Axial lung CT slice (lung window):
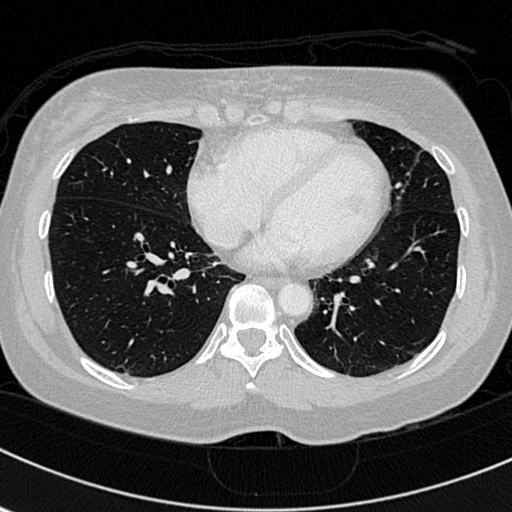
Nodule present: no